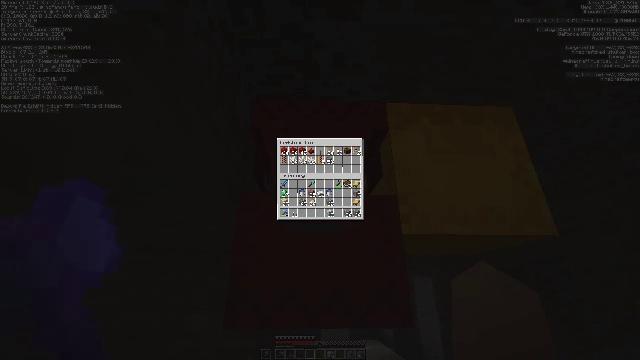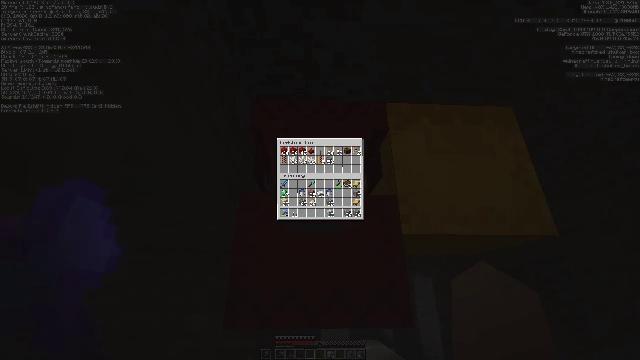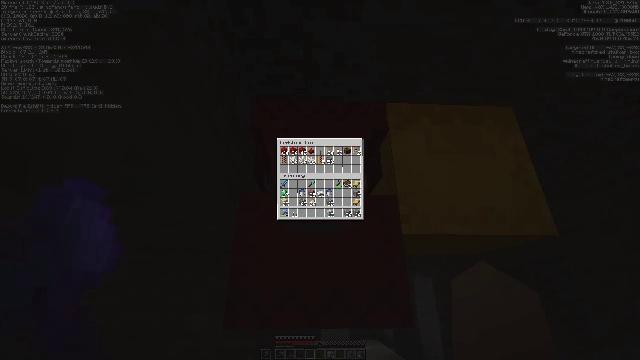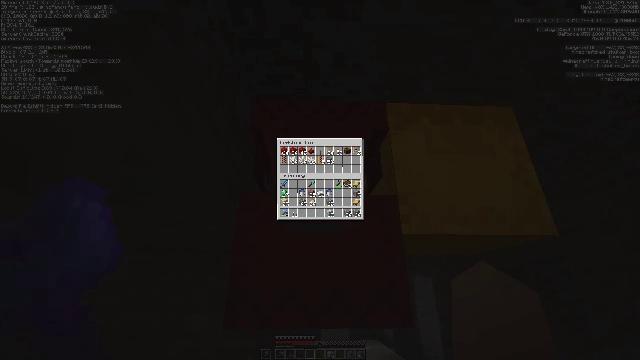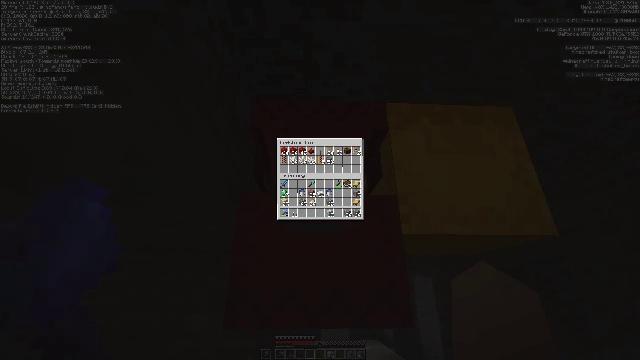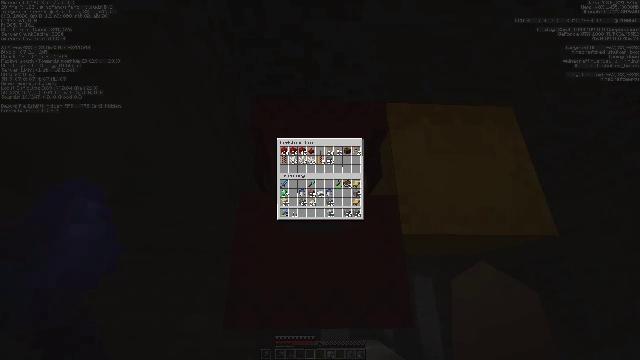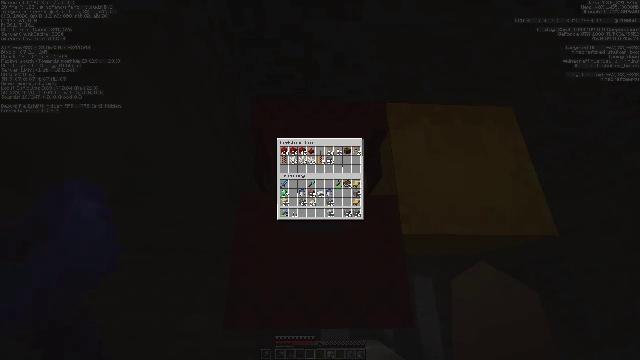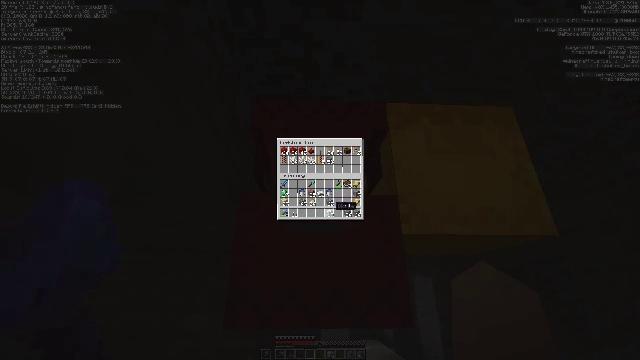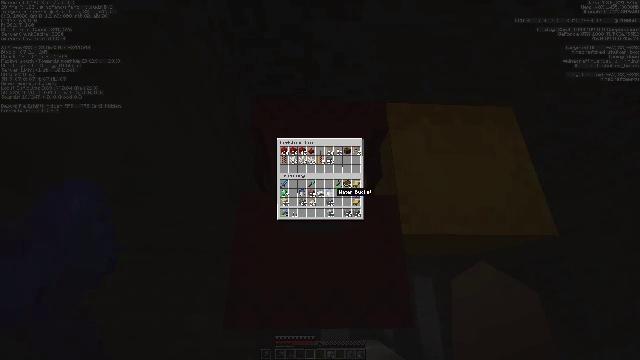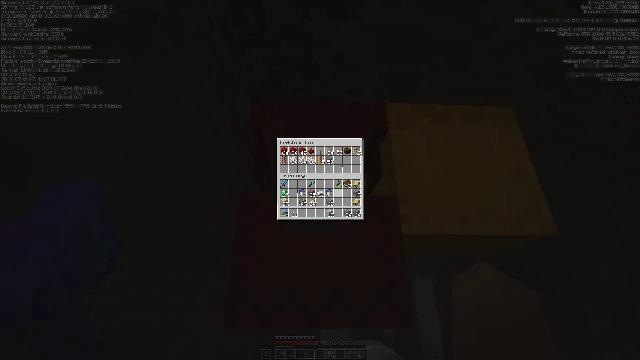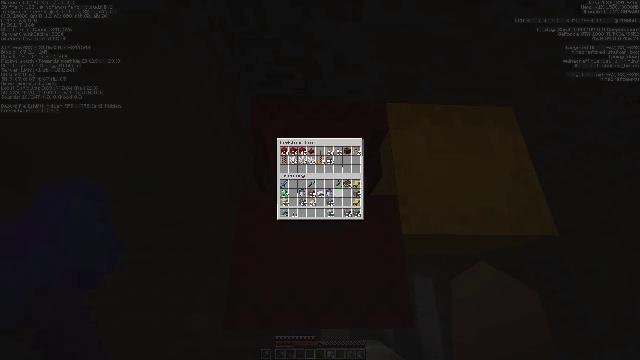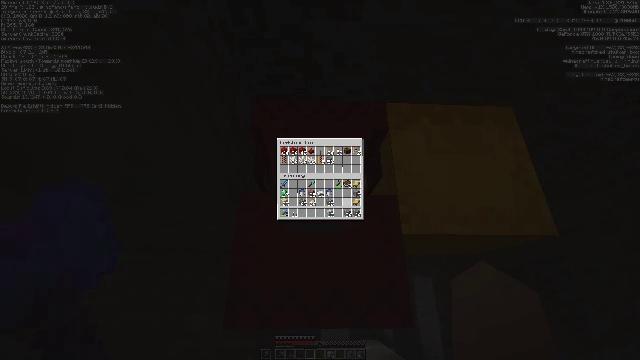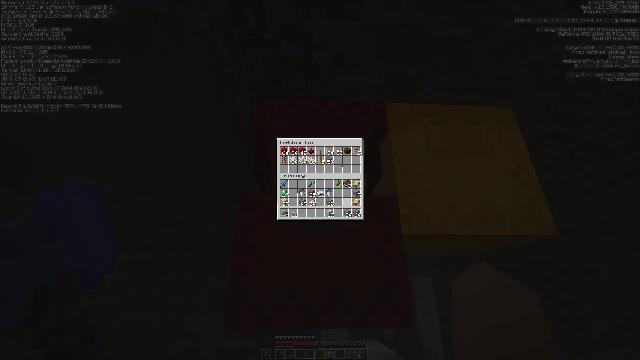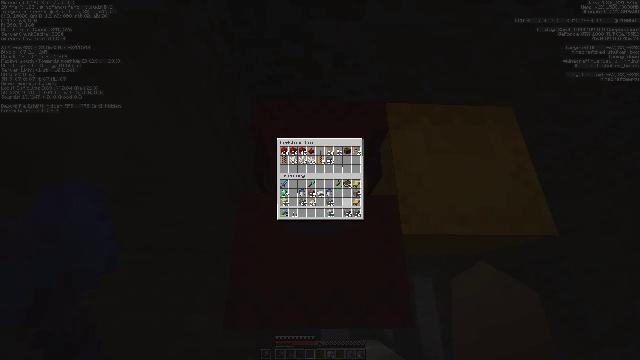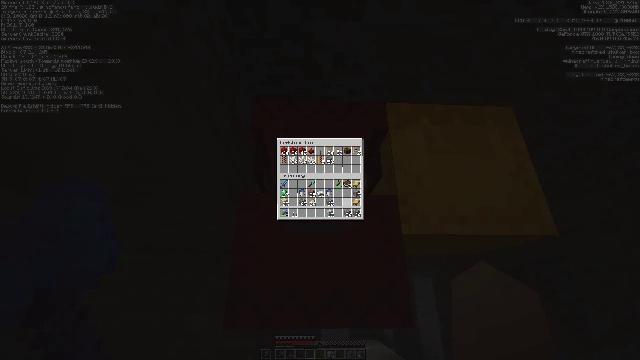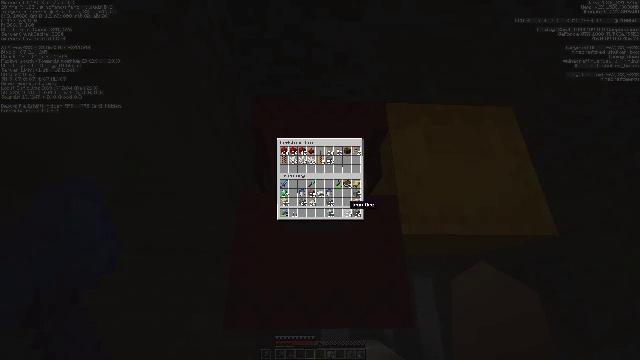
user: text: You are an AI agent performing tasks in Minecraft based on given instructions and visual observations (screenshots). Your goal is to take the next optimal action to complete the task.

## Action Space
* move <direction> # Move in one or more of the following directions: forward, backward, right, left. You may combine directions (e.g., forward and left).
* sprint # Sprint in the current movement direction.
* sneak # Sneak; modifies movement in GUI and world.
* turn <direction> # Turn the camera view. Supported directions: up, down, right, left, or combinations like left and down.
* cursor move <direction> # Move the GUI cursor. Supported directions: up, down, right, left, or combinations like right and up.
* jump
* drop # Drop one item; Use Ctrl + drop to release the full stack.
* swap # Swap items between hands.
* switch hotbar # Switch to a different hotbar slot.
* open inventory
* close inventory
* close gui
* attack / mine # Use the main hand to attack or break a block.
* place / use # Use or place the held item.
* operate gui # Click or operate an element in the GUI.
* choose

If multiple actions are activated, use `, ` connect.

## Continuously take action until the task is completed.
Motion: motion action
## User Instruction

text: Collect your yellow shulker box.
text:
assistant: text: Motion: no_op
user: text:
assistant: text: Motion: no_op
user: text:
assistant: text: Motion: no_op
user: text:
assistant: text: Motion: no_op
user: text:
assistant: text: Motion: no_op
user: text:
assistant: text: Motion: turn up
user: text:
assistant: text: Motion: turn up
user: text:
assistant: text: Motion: turn up
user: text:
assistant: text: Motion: no_op
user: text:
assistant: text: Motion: turn right
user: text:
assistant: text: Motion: turn right and down
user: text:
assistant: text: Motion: turn down
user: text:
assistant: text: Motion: no_op
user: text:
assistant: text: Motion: no_op
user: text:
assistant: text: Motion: turn down
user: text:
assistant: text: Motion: no_op
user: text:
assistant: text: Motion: no_op
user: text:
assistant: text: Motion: no_op
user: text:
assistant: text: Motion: no_op
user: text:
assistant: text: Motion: no_op
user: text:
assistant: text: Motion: no_op
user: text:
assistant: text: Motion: no_op
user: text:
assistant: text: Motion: no_op
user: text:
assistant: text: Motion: no_op
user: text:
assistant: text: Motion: no_op
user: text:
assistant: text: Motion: no_op
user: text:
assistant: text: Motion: no_op
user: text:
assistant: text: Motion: no_op
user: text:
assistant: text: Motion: turn right and down
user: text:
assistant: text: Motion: turn right and down